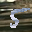
Label: 5